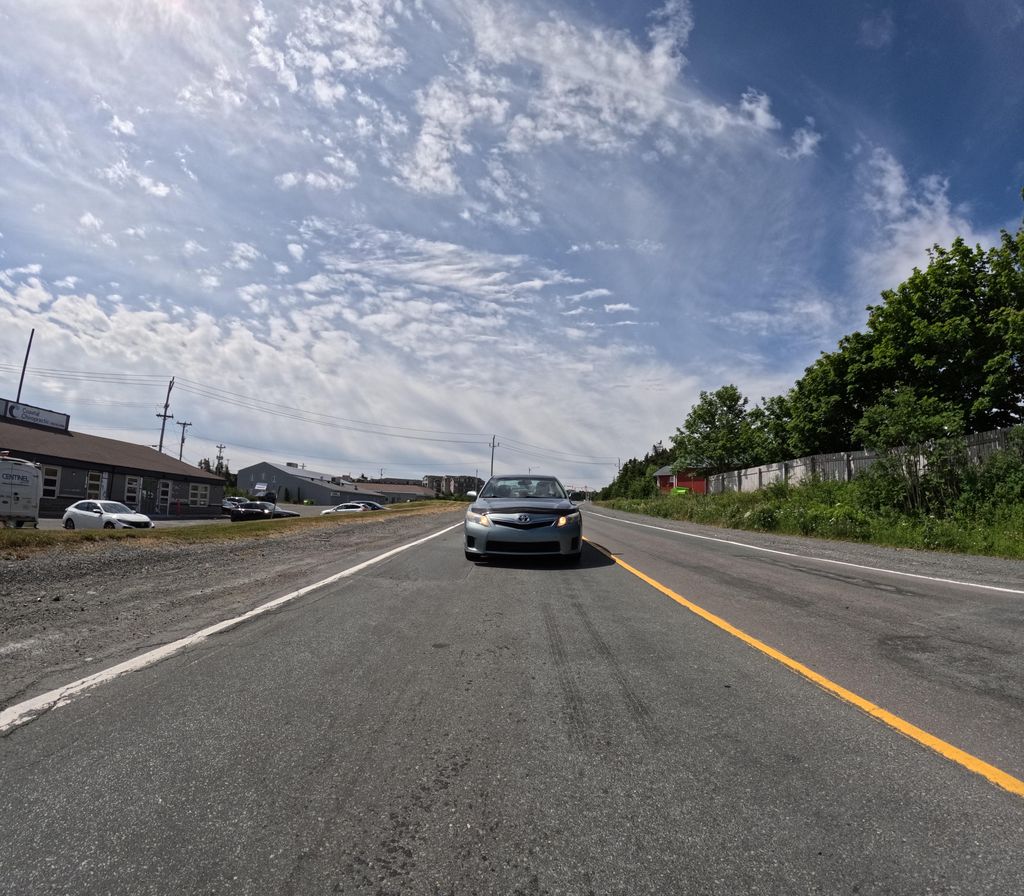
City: st_johns